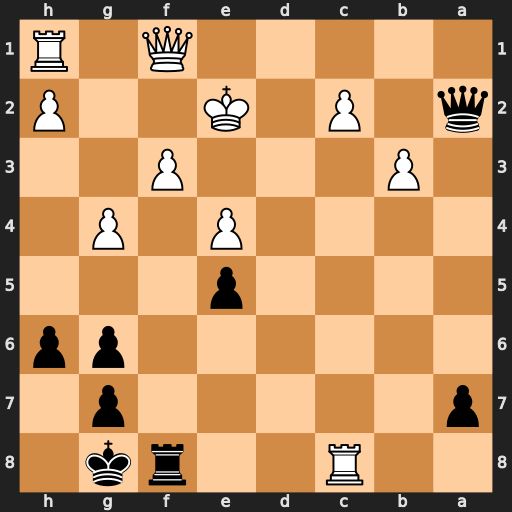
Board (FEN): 2R2rk1/p5p1/6pp/4p3/4P1P1/1P3P2/q1P1K2P/5Q1R
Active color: b
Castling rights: -
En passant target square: -
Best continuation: Rxc8 Qb1 Rxc2+ Kd3 Rd2+ Kc3 Qa5+ b4 Qd8